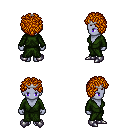
a pixel art fantasy rpg character, female body template, dark elf, purple skin, green robe, red pants, dark blonde curly afro hairstyle, silver tiara, metal boots, four views (front, back, left, right), 2x2 character sprite sheet, small pixel art, hard edges, no anti-aliasing